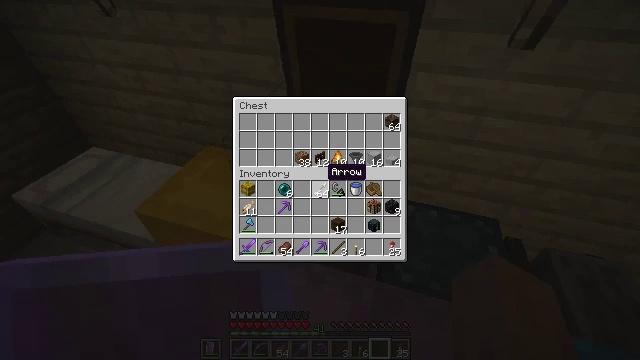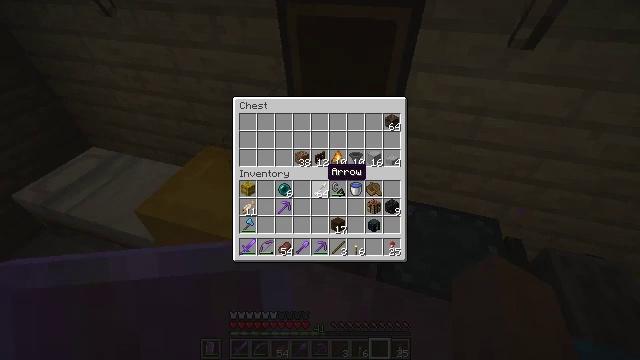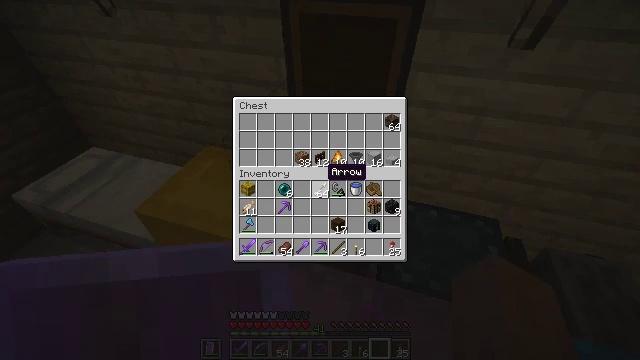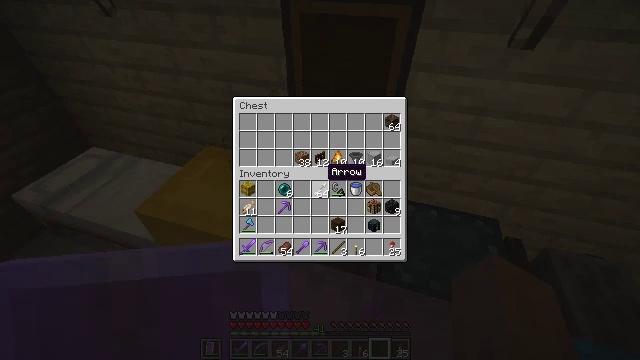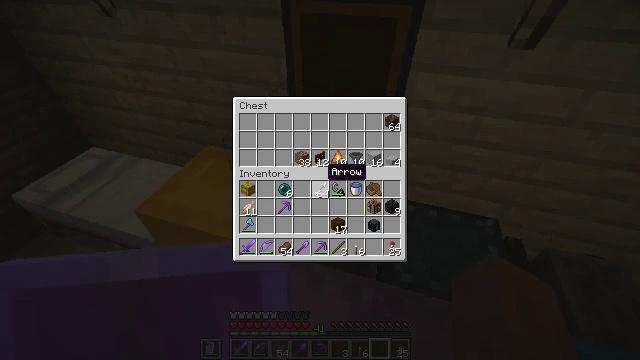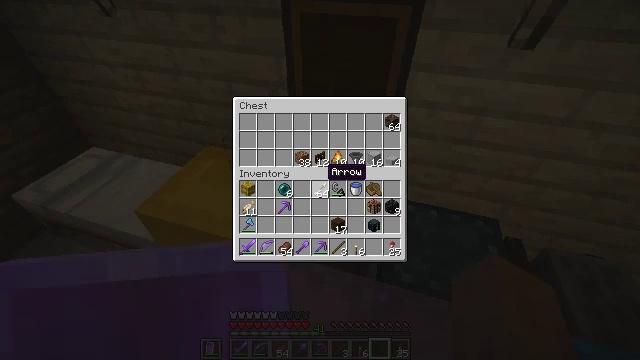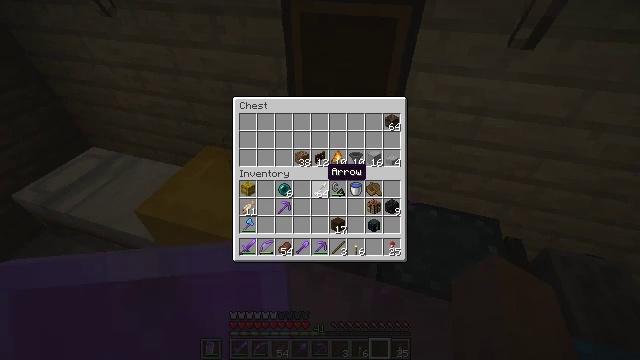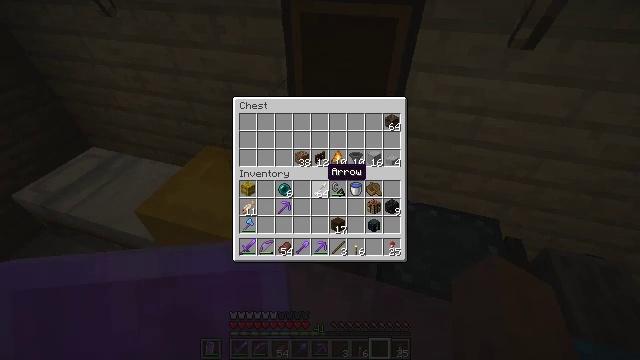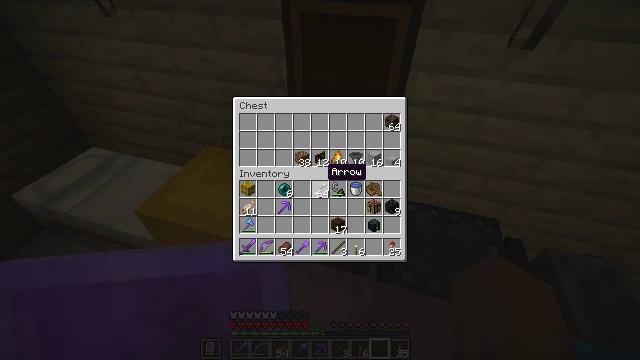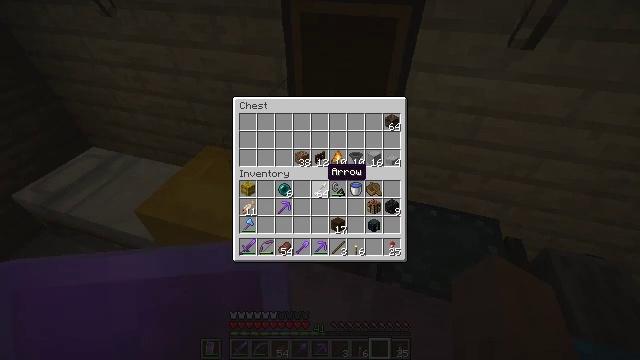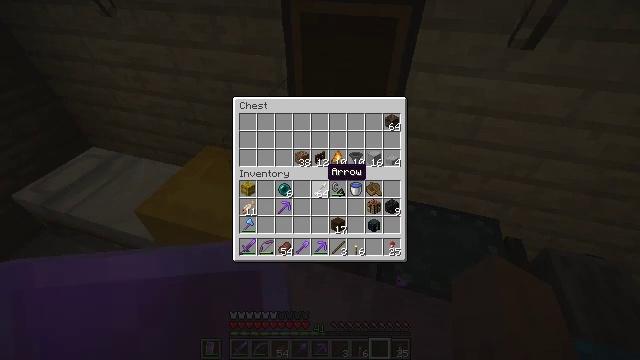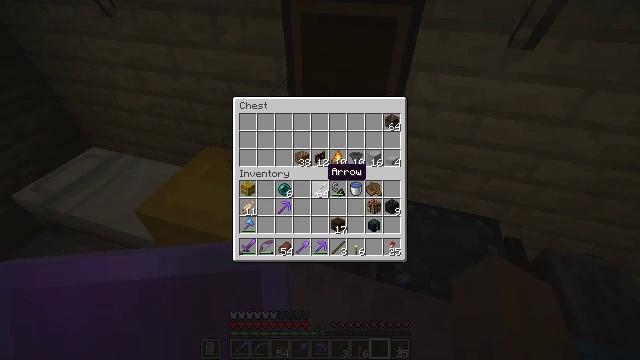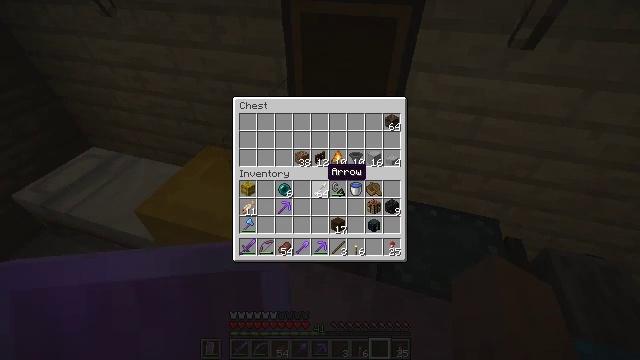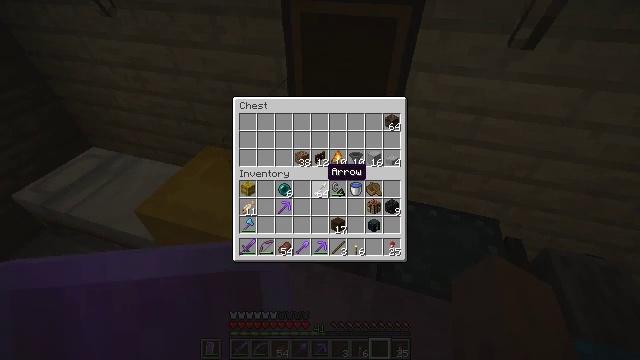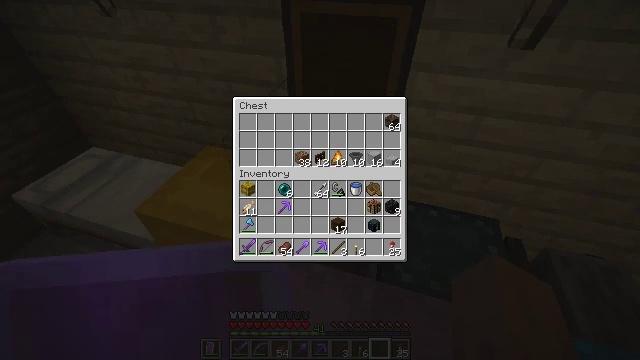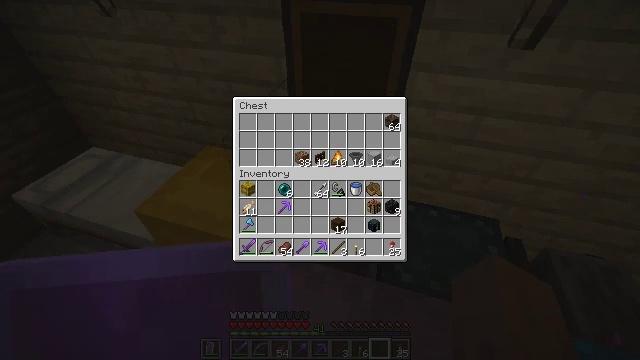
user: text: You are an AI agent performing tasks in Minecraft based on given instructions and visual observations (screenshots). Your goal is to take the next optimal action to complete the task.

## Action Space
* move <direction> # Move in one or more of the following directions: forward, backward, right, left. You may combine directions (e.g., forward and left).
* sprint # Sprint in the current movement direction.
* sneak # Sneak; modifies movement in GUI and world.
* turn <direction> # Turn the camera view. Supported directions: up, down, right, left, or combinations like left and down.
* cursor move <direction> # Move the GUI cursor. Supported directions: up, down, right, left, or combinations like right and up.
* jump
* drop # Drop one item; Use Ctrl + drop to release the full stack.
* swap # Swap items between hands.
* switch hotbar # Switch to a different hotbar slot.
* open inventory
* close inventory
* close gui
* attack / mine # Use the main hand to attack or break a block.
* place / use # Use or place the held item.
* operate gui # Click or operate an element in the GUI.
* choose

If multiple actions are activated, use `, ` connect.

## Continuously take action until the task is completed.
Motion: motion action
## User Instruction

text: mine block cyan shulker box
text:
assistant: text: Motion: no_op
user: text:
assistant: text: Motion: no_op
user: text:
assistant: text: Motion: no_op
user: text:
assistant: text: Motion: no_op
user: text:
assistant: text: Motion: no_op
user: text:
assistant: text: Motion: no_op
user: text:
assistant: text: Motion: no_op
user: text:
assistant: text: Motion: no_op
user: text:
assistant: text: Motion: no_op
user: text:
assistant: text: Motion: no_op
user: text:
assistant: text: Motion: no_op
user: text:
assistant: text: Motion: no_op
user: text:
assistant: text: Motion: no_op
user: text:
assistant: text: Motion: no_op
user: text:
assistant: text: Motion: turn up
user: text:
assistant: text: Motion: turn up
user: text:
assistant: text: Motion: no_op
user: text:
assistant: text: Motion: no_op
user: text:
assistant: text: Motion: no_op
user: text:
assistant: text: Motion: no_op
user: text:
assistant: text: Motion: no_op
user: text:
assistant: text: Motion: no_op
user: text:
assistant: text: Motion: turn right
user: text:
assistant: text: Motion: no_op
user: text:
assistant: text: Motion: no_op
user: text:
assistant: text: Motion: turn left
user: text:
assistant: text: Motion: no_op
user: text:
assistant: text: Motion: sneak
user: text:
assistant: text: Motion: sneak
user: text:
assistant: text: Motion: sneak